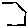
Label: hexagon